Question: I am having a Browser Issue regarding ReportViewer Control When i click on next page in ReportView Control I get the below result. So Can any 1 please point what should i do to resolve this issue...

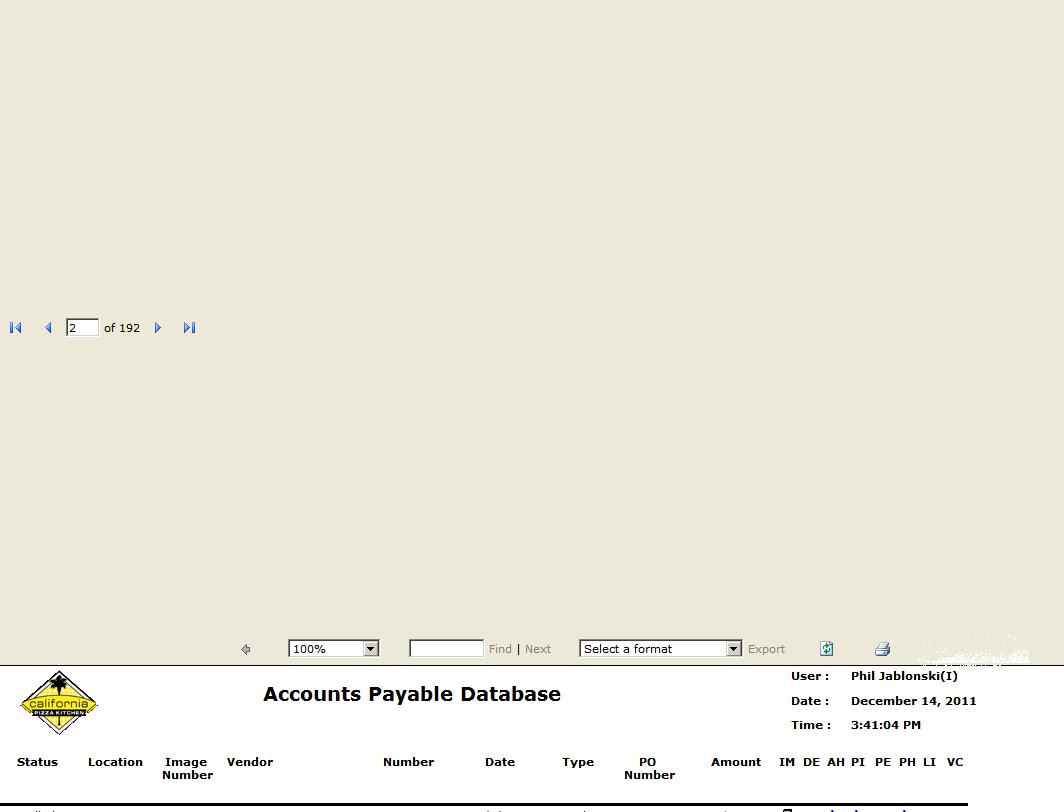
Answer: hey Vinay Thanks For Replying.... Actually it was my javascript function which was doing that. So after making changes in that it working properly